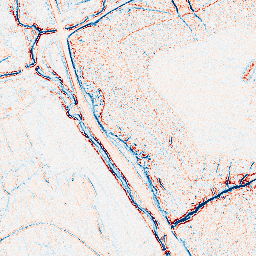
Category: edge_preserving
Decomposition family: bilateral
Decomposition parameters: d: 5
sigma_color: 25
sigma_space: 50
Upsampling method: regularized
Upsampling parameters: scale: 2
lambda_reg: 0.001
Upsampling scale: 2